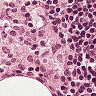
Metastatic tissue present: no